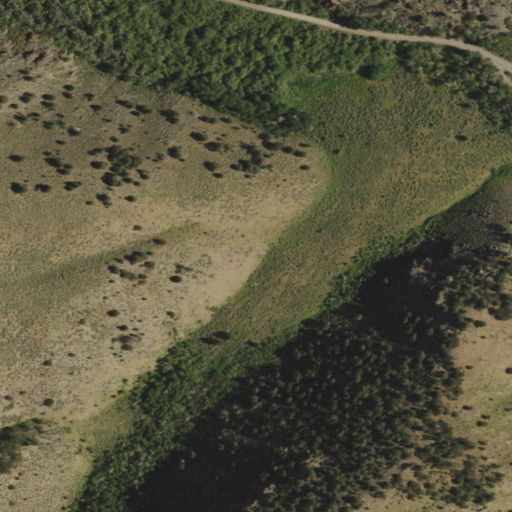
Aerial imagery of valley in Nevada named Cottonwood Canyon containing evergreen forest, shrub, woody wetlands, and deciduous forest